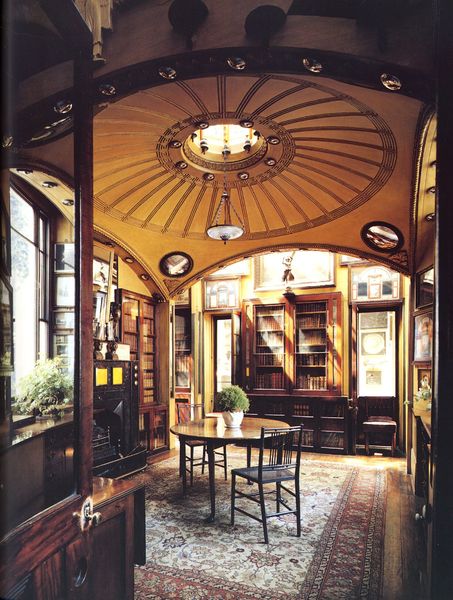
Titel: Lincoln´s Inn Fields in London
Künstler: John Soane
Standort: London (EU - GB)
Schlagwörter: fenster, hell, holz, lampe, licht, orange, raum, stuhl, stühle, tisch, zimmer, teppich, regal, interieur, decke, pflanze, kreis, rund, bilder, bücher, kuppel, jugendstil, foto, gewölbe, loch, vitrine, lock, bibliothek, regale, büro, london, art deco, oculus, vitrinen, deckenloch, bücherzimmer